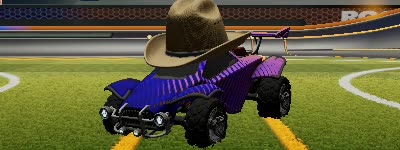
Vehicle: octane